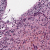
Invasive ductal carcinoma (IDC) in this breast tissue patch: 0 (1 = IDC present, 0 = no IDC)